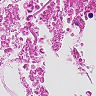
Metastatic tissue present: no